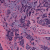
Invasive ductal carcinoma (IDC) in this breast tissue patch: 1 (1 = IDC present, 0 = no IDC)